Identify the alterations between these two images.
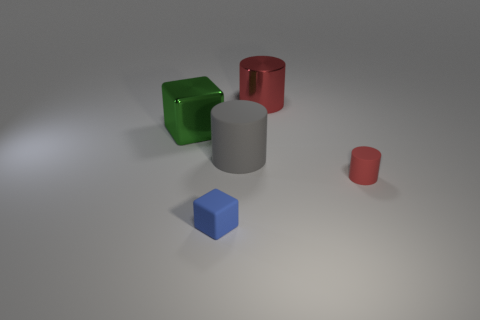
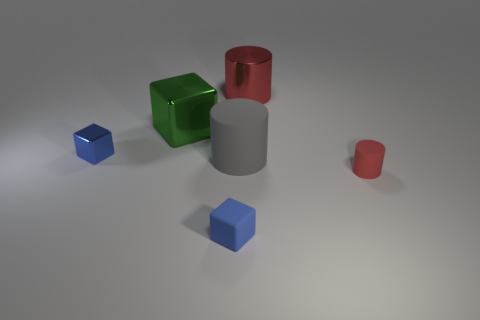
the tiny shiny block has been newly placed
the small blue shiny block that is behind the matte cube has been added
the tiny blue metallic block that is behind the red rubber thing has appeared